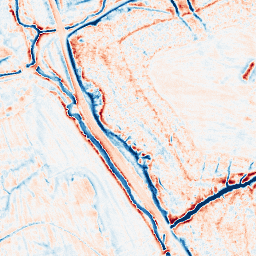
Category: edge_preserving
Decomposition family: anisotropic_diffusion
Decomposition parameters: iterations: 20
kappa: 30
gamma: 0.2
Upsampling method: sinc_hamming
Upsampling parameters: scale: 4
kernel_size: 16
Upsampling scale: 4